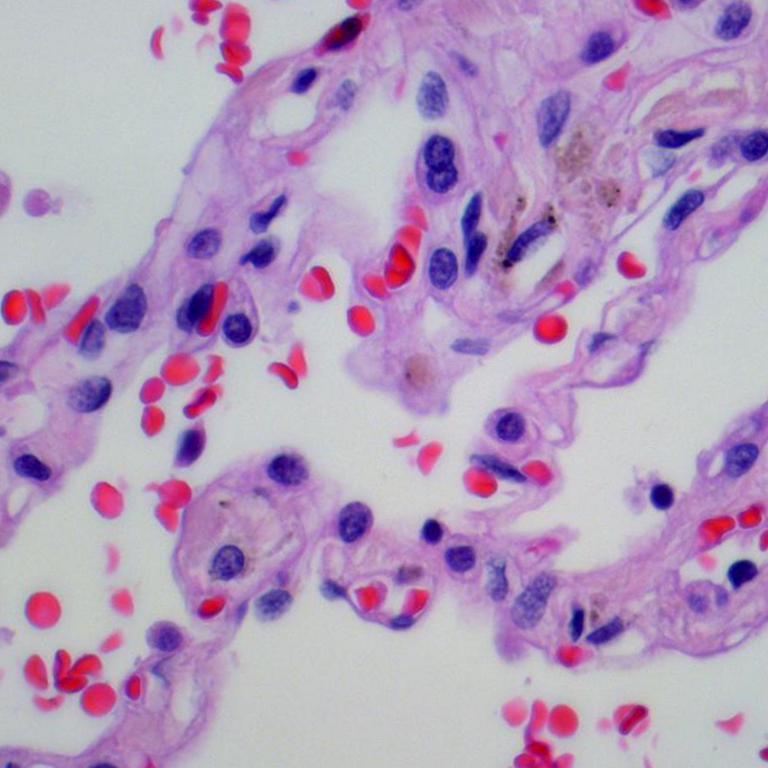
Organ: lung
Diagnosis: benign